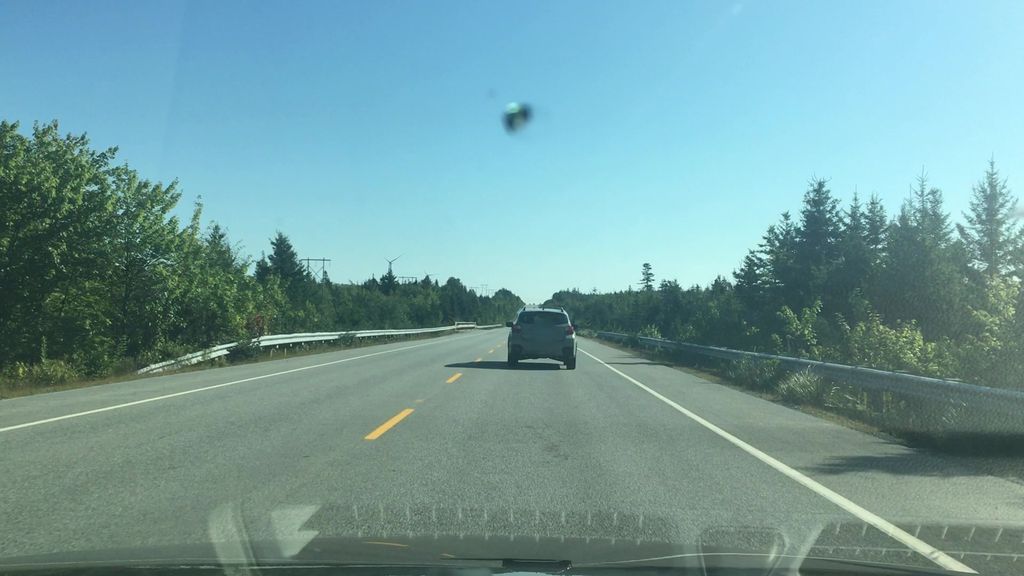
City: halifax